Aerial crown-view tile of a tropical tree (Barro Colorado Island, Panama), acquired 20250616:
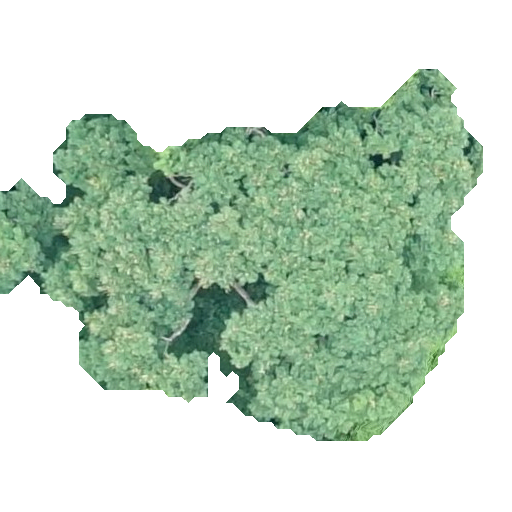
Species: Jacaranda copaia
GBIF accepted scientific name: Jacaranda copaia
Crown area: 174.623 m²